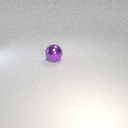
large purple metal sphere